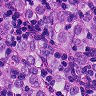
Metastatic tissue present: yes